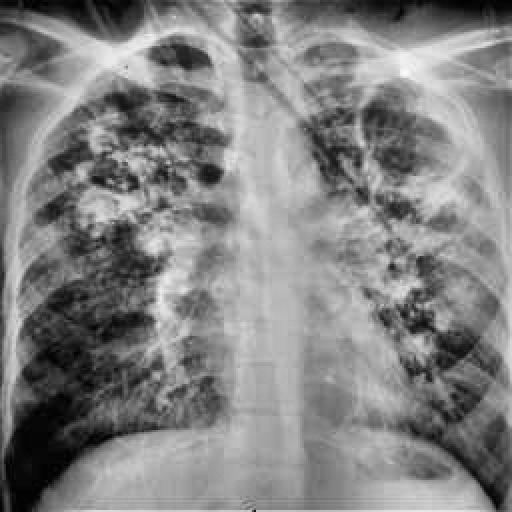
Finding: TUBERCULOSIS